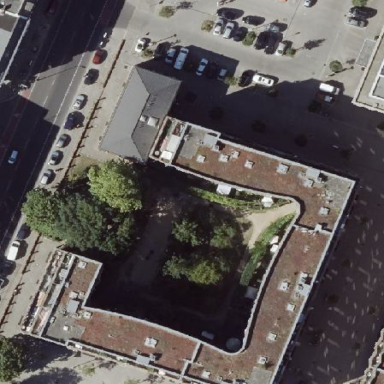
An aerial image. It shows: Residential building with flat roof.